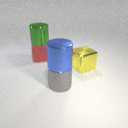
large gray metal cylinder to the left of large yellow metal cube